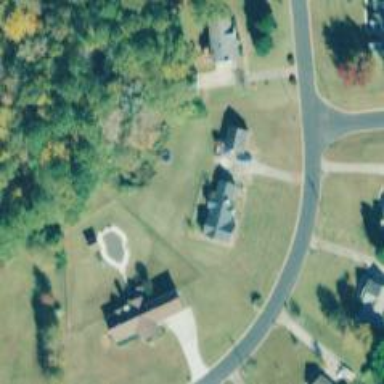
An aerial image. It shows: Simple and straightforward house.